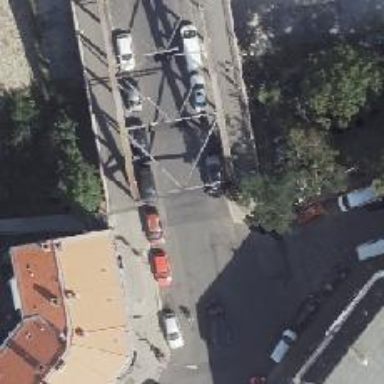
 and parallel parking lanes on both sides of the road."